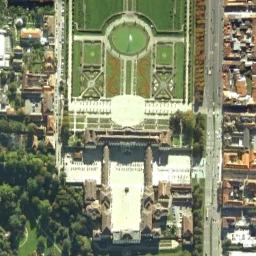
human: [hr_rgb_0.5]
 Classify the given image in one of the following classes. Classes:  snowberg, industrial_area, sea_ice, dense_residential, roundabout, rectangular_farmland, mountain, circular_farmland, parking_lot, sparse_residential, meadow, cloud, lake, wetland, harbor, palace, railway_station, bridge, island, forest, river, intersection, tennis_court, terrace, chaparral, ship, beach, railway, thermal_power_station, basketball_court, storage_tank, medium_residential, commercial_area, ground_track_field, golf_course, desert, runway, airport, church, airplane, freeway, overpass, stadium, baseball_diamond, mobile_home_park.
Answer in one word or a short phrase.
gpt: palace